Interaction volume radius: 5 \u00c5
Interaction volume height: 30 \u00c5
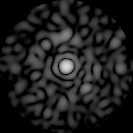
Disorder parameter: 0.8401